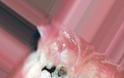
Condition: Caries